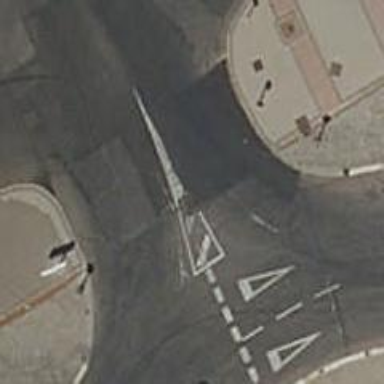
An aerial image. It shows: Road with traffic signals.